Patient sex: F
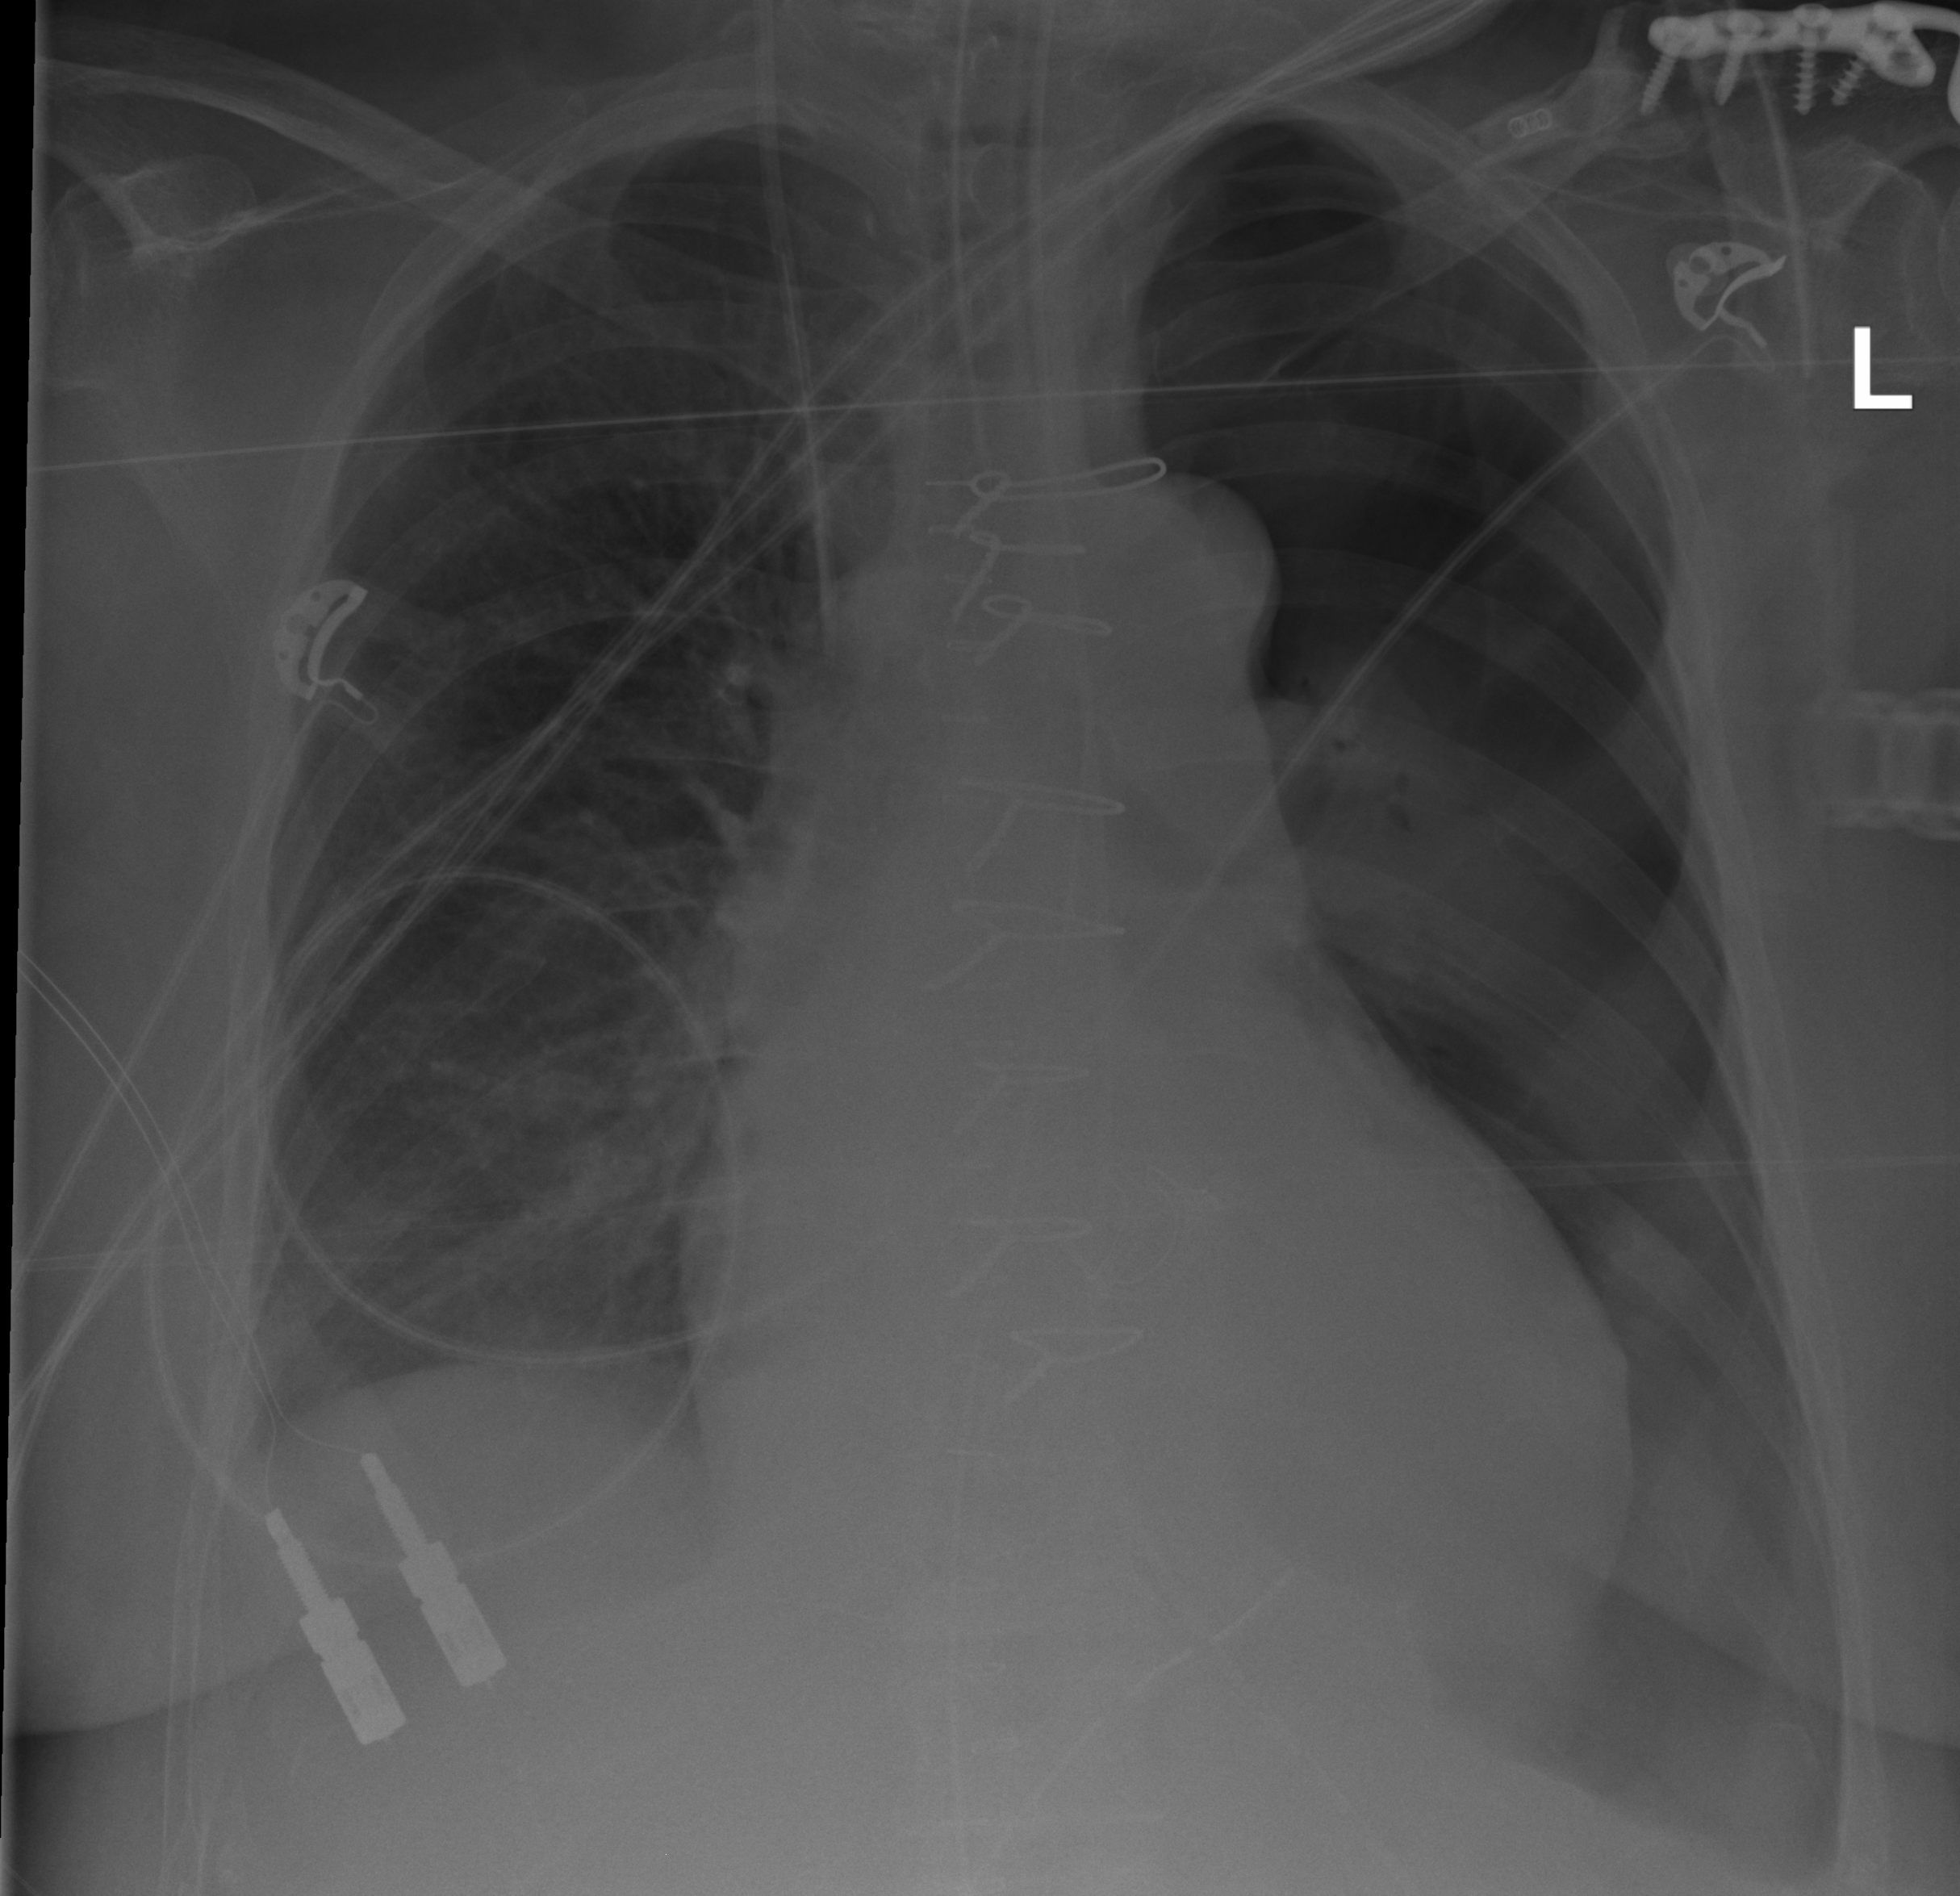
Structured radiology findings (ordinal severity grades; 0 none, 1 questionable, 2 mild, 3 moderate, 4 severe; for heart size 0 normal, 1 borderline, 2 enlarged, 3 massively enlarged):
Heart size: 1
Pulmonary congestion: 0
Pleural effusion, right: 0
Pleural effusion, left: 2
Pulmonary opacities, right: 0
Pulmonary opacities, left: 0
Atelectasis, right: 0
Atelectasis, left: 2